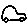
Label: car